Question: I'm trying to get an outer container element to expand vertically to encompass the inner elements, but it doesn't seem to want to. In that screenshot I've got an outer div (I used jumbotron in that example but it does the same thing no matter what the class), with a video and some text inside it, but it doesn't expand to contain the inner elements for some reason. Source:
'''
<div class="jumbotron">
<video class="col-xs-12 col-md-8" muted autoplay loop>
<source src="test.mp4" type="video/mp4">
Your browser does not support the video tag.
</video>
<div class="col-xs-12 col-md-4">
text here<br/>
text here<br/>
...
</div>
</div>
'''

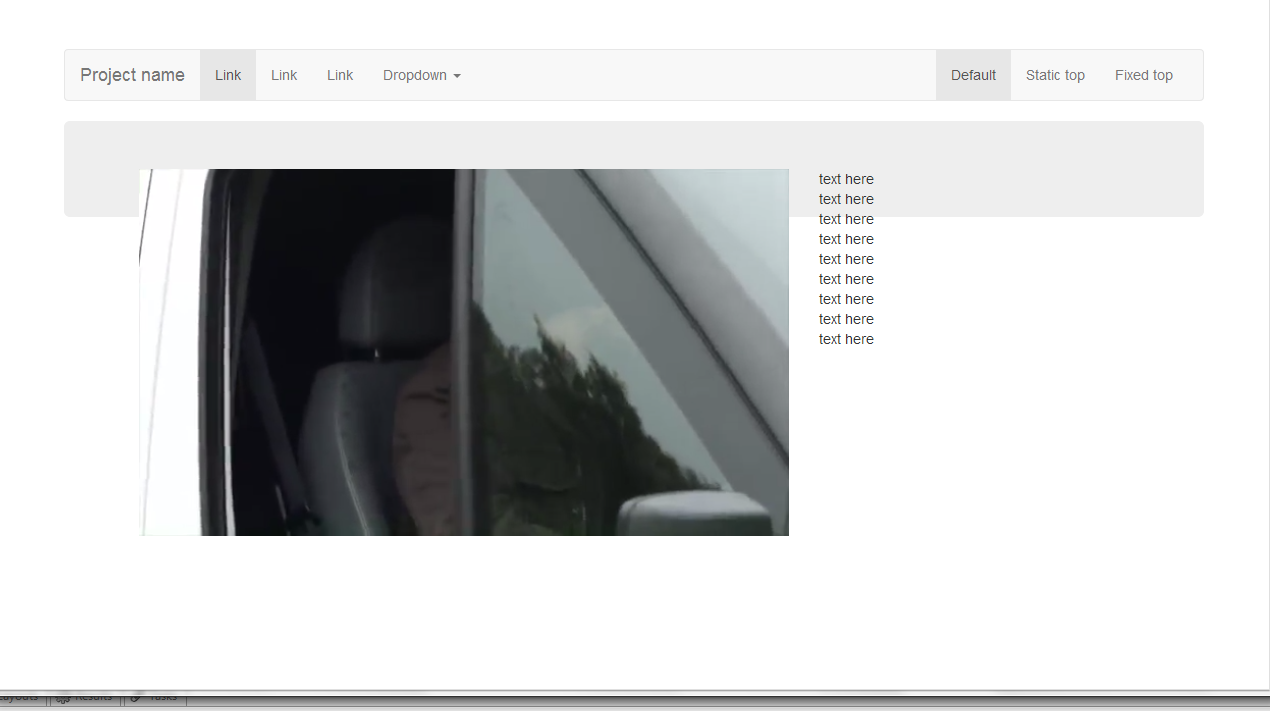
Answer: '''
<div class="jumbotron clearfix">
'''
And you should be fine.
Fiddle:
<URL>